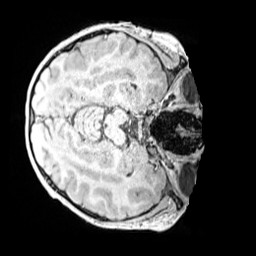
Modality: MP2RAGE
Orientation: axial
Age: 10
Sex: male
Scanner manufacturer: siemens
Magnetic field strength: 3 T
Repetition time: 4 s
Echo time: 0.00299 s